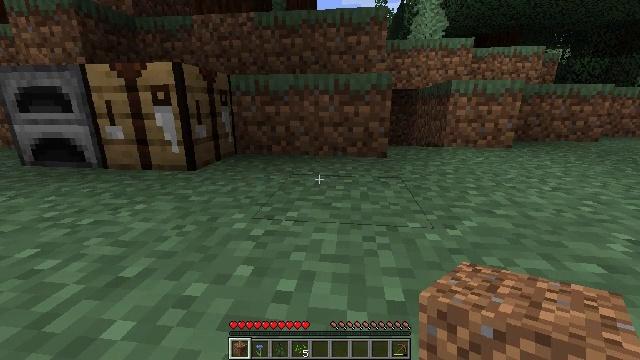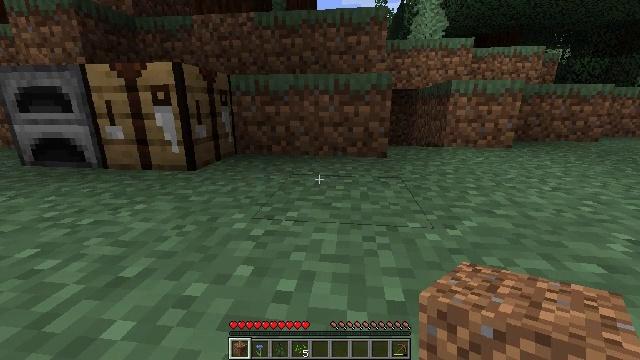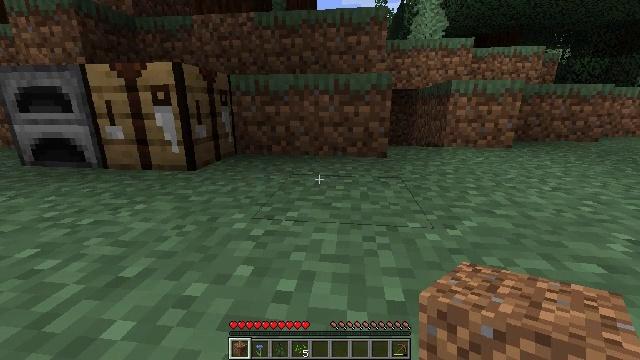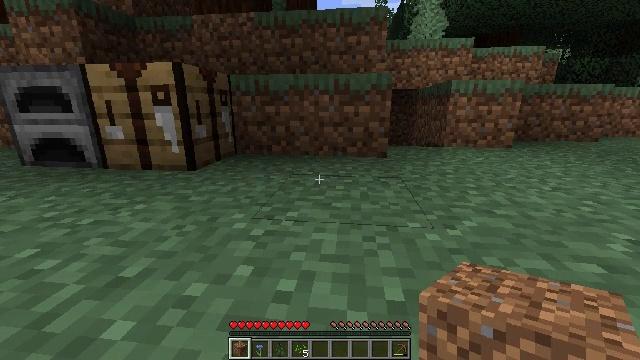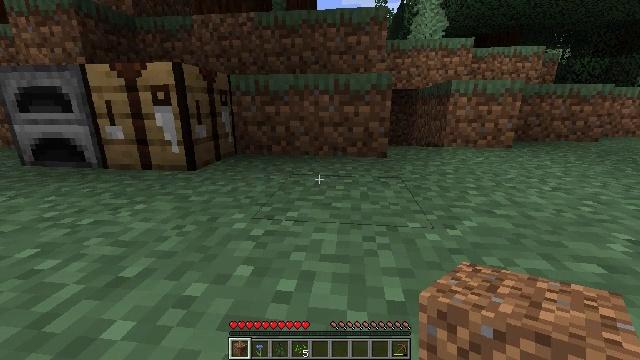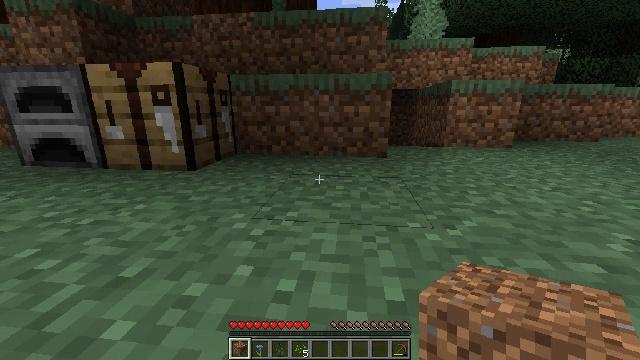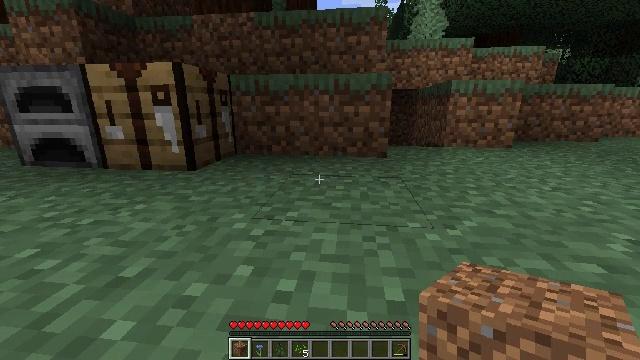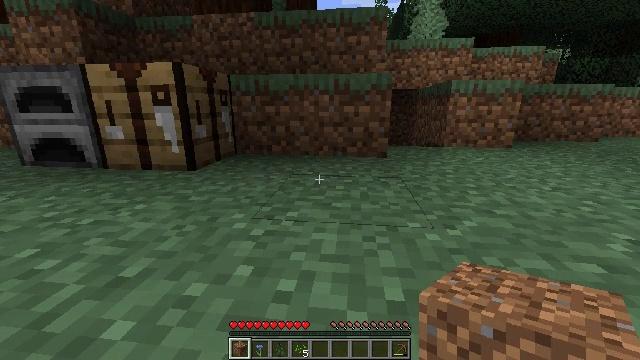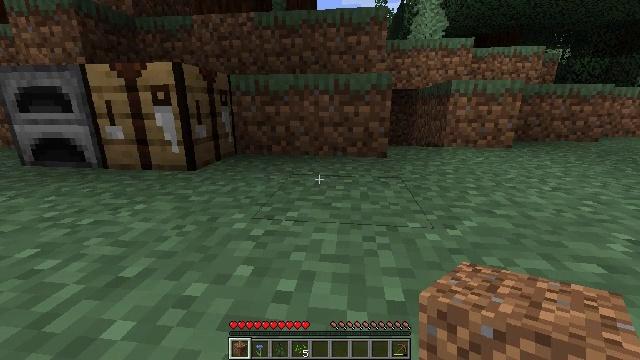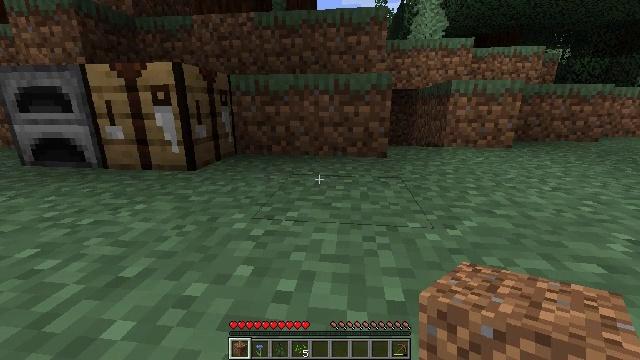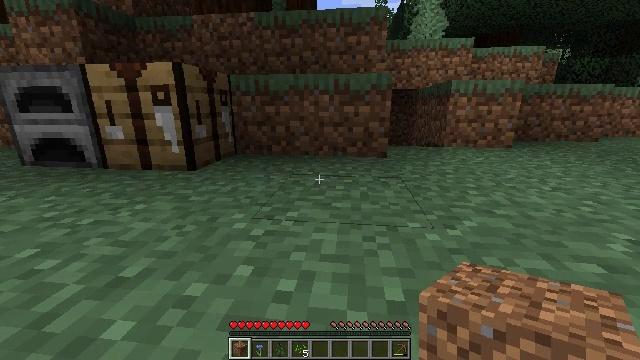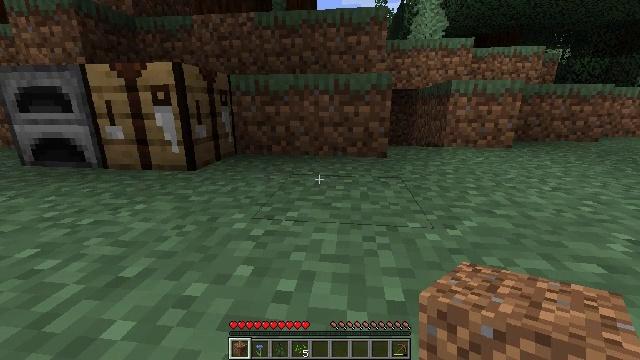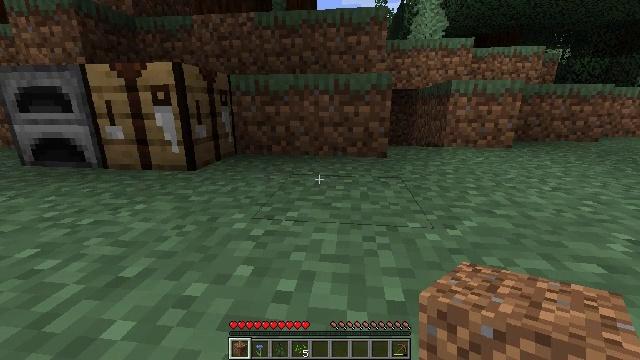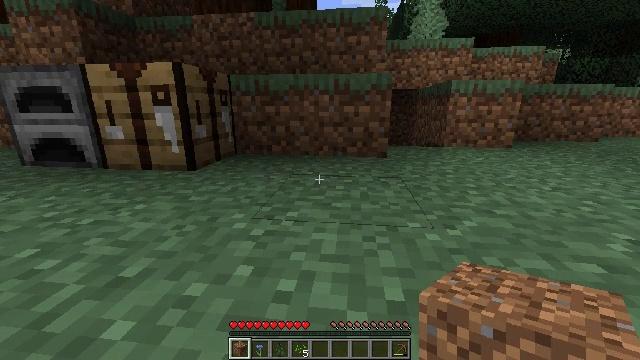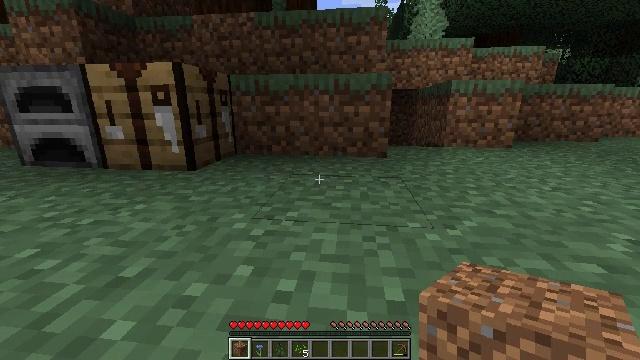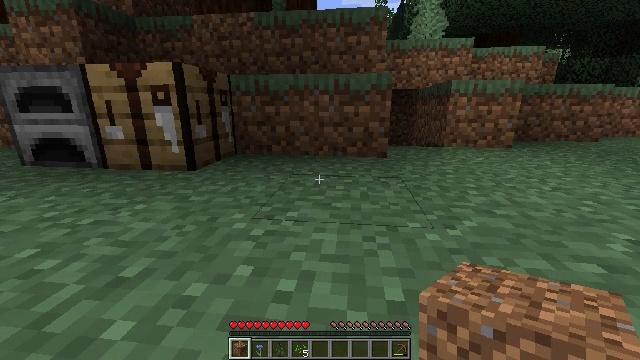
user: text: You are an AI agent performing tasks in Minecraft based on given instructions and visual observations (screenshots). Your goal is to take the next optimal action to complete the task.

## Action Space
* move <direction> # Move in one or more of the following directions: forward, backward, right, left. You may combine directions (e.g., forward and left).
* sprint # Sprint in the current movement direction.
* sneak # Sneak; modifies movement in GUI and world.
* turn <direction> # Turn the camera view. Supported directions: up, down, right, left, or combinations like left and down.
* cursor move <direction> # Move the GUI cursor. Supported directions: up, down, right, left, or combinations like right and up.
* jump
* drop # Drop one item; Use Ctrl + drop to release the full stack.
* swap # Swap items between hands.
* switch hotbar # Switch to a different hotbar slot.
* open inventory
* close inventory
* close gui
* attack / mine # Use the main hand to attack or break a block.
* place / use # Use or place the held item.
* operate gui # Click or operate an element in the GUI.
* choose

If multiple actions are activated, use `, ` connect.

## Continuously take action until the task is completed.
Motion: motion action
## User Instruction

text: Burn logs in the furnace to craft charcoal.
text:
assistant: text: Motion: no_op
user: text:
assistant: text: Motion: no_op
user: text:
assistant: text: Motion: no_op
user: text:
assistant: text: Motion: no_op
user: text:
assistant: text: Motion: no_op
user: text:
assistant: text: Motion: no_op
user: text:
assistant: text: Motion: no_op
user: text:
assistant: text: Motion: no_op
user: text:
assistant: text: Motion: no_op
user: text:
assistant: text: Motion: no_op
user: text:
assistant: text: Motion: no_op
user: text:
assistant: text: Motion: no_op
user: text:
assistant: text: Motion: no_op
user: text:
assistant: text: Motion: no_op
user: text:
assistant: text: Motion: no_op
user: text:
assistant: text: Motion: no_op
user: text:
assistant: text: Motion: no_op
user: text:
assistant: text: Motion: no_op
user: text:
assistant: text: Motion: no_op
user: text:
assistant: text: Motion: no_op
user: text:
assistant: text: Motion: no_op
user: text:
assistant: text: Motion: no_op
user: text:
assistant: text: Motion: no_op
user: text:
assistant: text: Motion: no_op
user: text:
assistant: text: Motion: no_op
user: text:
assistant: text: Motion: no_op
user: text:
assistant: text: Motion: no_op
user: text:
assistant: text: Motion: no_op
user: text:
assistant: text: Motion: no_op
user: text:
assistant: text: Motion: no_op